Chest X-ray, PA view. Patient: 11 years old, sex F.
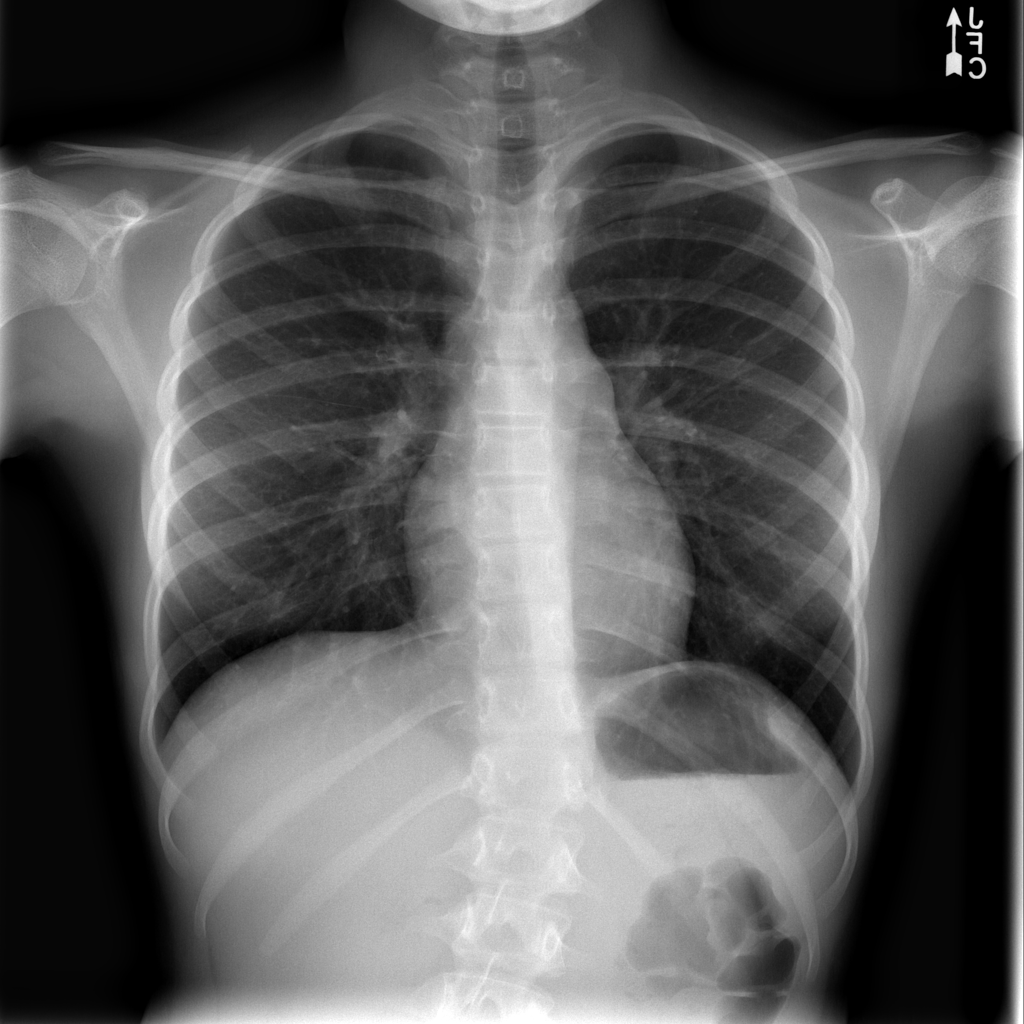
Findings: No Finding